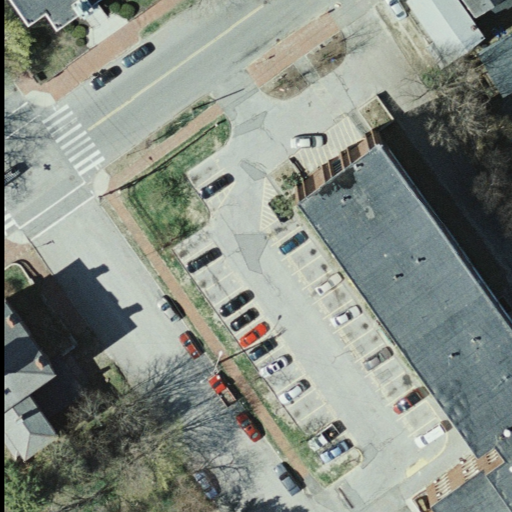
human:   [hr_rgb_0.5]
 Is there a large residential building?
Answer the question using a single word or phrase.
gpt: yes

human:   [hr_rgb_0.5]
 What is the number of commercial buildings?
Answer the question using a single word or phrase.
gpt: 0

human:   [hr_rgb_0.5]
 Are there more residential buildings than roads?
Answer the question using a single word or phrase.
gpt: no

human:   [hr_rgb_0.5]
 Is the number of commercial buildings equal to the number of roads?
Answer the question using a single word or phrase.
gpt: no

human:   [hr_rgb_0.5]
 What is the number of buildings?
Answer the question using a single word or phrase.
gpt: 4

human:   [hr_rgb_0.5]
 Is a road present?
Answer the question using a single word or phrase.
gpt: yes

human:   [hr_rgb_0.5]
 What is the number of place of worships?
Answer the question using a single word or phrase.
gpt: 1

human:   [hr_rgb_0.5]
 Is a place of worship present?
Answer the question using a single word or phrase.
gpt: yes

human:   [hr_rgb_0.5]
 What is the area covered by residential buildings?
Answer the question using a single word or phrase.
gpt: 1471m2

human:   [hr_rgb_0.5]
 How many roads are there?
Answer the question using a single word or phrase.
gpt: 4

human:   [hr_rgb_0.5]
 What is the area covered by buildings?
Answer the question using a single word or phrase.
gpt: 1471m2

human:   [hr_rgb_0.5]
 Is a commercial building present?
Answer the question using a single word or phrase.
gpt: no

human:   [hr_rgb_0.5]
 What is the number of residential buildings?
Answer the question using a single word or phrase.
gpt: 4

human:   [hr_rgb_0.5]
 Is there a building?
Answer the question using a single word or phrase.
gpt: yes

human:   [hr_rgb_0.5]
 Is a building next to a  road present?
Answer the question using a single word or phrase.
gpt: yes

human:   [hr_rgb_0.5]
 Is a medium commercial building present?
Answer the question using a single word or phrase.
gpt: no

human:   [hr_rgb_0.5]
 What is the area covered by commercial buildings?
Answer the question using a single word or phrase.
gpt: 0m2

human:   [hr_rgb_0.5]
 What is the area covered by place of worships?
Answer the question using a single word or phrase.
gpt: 26m2

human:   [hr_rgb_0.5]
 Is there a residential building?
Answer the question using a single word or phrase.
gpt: yes

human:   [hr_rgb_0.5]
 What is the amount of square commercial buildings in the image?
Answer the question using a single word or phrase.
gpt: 0

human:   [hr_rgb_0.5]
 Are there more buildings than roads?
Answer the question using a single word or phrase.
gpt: no

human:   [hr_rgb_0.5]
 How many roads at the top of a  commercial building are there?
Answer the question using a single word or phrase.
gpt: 0

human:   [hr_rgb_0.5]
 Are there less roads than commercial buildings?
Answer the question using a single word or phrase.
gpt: no

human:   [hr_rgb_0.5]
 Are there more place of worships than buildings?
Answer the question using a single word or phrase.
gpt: no

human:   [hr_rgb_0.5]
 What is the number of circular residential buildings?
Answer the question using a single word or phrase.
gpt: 0

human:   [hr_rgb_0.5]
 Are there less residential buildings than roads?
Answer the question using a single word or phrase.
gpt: no

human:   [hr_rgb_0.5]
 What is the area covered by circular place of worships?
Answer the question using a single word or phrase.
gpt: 0m2

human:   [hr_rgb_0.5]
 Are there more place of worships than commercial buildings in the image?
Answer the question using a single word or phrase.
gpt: yes

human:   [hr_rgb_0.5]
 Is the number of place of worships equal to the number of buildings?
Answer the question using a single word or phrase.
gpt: no

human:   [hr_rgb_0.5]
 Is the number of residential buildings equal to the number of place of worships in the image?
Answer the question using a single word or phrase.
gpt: no

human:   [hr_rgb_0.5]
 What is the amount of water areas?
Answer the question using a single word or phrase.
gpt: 0

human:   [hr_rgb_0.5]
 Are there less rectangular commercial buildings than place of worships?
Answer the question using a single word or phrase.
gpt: yes

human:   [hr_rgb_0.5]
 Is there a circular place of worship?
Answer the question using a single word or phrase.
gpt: no

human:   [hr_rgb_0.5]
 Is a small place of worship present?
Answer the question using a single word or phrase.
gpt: yes

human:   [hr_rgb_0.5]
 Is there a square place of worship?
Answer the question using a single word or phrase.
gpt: no

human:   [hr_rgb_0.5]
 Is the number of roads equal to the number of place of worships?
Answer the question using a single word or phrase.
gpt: no

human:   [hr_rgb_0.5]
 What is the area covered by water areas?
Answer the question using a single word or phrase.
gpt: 0m2

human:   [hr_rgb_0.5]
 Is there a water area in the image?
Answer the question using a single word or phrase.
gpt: no

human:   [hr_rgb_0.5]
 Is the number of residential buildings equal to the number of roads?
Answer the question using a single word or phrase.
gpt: yes

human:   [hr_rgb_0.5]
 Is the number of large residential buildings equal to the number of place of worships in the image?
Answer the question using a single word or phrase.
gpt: yes

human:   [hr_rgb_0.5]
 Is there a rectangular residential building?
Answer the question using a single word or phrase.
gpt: yes

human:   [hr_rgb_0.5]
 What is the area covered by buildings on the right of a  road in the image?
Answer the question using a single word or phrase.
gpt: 1302m2

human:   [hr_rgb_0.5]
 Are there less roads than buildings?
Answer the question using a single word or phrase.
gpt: no

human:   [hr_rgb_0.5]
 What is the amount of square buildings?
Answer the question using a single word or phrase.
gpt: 0

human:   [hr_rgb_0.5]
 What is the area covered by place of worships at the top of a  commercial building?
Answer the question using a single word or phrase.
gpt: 0m2

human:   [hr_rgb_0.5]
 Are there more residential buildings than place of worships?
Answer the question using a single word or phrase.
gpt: yes

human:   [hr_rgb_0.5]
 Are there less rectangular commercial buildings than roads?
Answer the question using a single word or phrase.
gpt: yes

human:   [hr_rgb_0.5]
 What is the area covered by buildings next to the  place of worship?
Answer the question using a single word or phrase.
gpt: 1471m2

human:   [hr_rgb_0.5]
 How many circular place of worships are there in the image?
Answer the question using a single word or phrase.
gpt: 0

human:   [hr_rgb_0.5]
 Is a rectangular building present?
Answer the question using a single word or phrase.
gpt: yes

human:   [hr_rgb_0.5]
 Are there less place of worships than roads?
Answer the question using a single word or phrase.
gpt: yes

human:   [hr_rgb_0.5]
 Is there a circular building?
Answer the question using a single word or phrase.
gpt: no

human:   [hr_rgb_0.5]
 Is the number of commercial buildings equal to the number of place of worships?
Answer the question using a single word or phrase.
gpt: no

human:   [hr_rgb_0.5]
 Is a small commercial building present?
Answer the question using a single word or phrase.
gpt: no

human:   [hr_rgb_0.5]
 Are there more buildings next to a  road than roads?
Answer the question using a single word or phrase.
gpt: no

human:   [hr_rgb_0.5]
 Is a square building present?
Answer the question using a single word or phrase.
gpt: no

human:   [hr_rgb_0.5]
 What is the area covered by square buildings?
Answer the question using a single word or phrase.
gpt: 0m2

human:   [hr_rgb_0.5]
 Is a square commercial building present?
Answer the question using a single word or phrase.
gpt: no

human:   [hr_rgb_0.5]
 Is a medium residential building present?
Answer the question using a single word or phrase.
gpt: yes

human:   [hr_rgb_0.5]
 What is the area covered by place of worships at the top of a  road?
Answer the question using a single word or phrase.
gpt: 26m2

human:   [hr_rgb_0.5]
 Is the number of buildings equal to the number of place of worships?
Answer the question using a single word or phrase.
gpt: no

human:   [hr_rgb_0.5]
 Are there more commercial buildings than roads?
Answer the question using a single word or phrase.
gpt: no

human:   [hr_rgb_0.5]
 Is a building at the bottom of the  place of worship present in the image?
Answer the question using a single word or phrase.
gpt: yes

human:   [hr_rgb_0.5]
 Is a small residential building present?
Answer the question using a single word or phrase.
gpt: yes